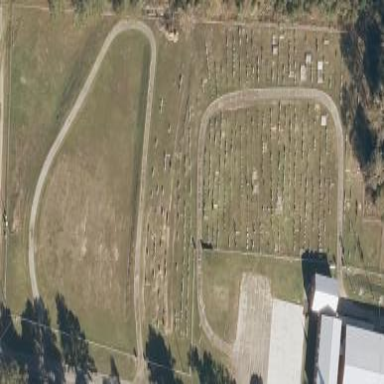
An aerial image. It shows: Grave yard.